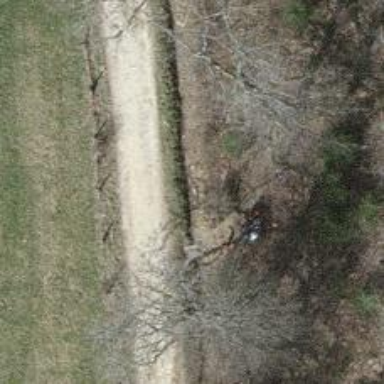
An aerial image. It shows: Bench.